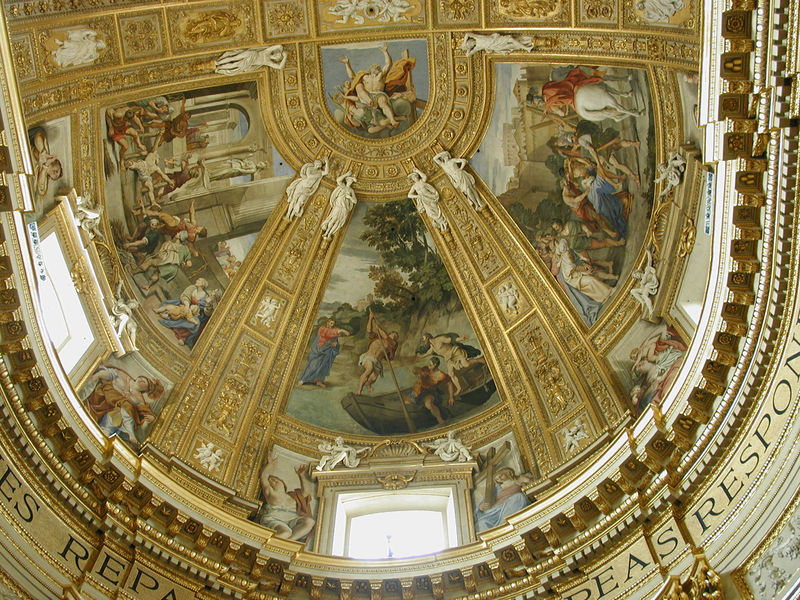
Titel: Fresken in Sant’Andrea della Valle
Künstler: Domenichino
Standort: Rom, S. Andrea della Valle (EU - I - Latium)
Schlagwörter: fenster, malerei, barock, kirche, gold, decke, reiter, engel, kuppel, stuck, dom, mythologie, sims, statuen, fresken, kapelle, kassetten, putten, szenen, deckenmalerei, deckenfresko, illusionismus, dechengemälde